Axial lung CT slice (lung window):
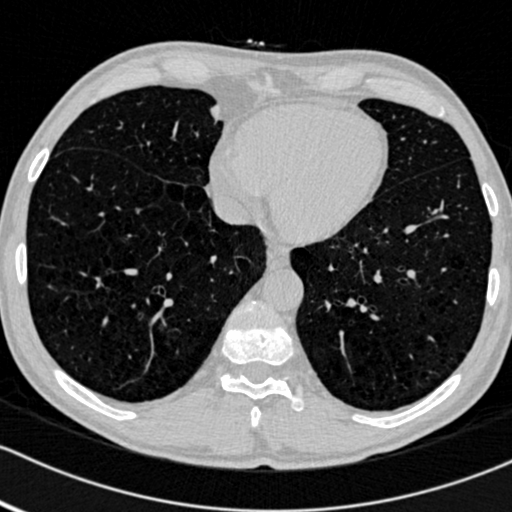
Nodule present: no